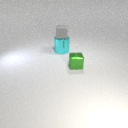
small green metal cube to the right of large cyan metal cylinder